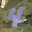
Label: 4